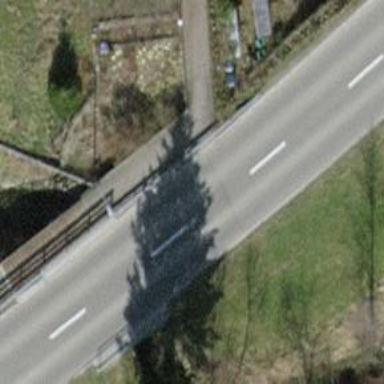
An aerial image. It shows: Footway bridge with pebblestone surface.